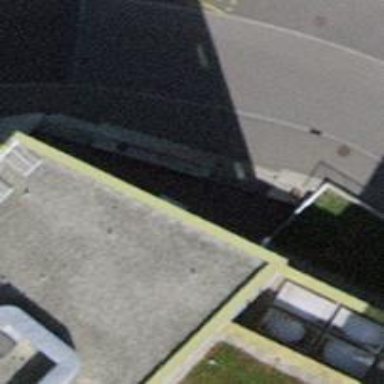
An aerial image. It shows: Concrete steps.